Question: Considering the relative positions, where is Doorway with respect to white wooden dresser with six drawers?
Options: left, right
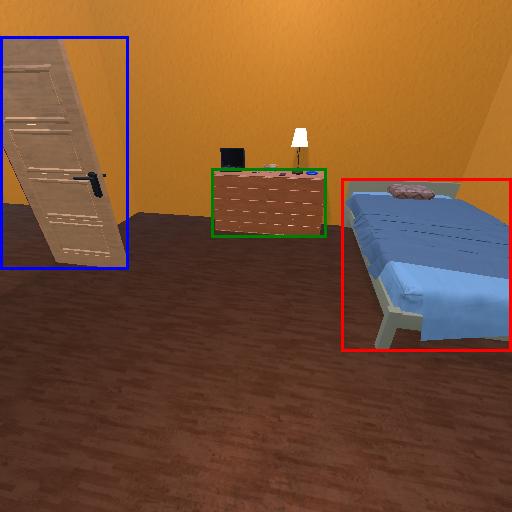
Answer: left